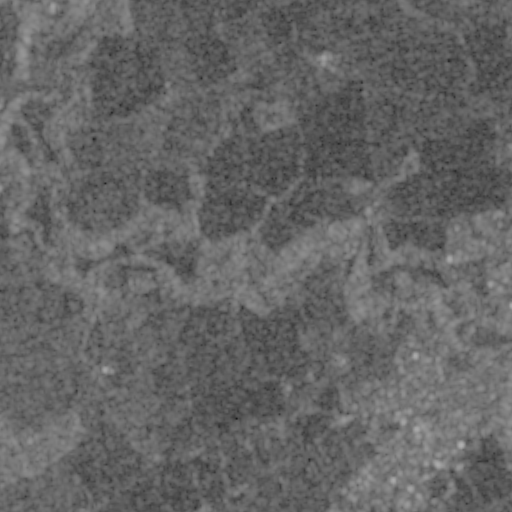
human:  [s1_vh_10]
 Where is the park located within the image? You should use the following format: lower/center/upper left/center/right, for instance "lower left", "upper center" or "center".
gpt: The park is located in the lower right of the image.
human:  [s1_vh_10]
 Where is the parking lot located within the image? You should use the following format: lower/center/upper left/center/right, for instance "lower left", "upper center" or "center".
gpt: The parking lot is located in the upper left of the image.
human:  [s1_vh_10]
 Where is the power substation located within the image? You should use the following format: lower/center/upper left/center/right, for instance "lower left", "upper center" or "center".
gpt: The power substation is located in the lower right of the image.
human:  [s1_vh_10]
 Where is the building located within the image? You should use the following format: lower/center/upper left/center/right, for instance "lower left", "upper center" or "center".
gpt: There is no building in the image.

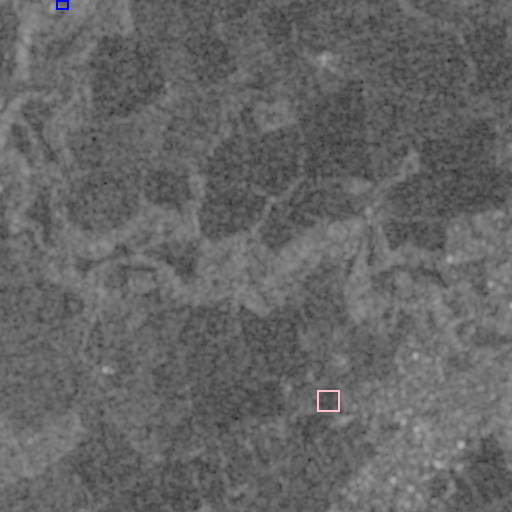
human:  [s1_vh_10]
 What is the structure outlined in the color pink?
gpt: The structure outlined in pink is a park.
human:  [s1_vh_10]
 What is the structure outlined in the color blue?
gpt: The structure outlined in blue is a parking lot.
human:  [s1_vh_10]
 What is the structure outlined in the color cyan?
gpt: There is no cyan outline.